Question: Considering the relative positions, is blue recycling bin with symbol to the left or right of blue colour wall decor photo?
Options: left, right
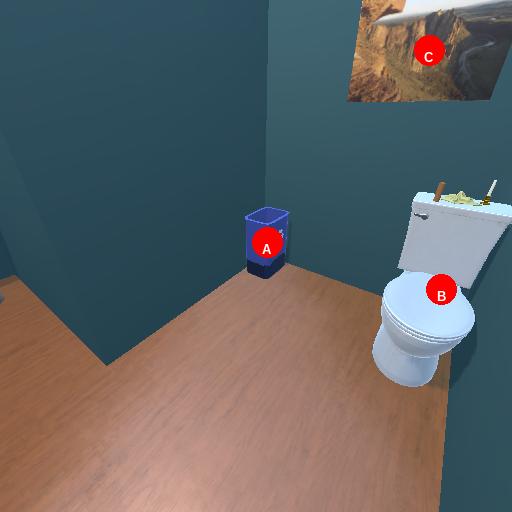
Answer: left